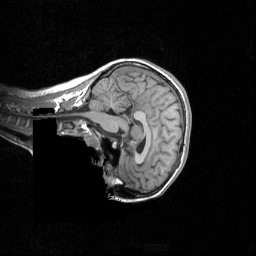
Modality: T1w
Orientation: sagittal